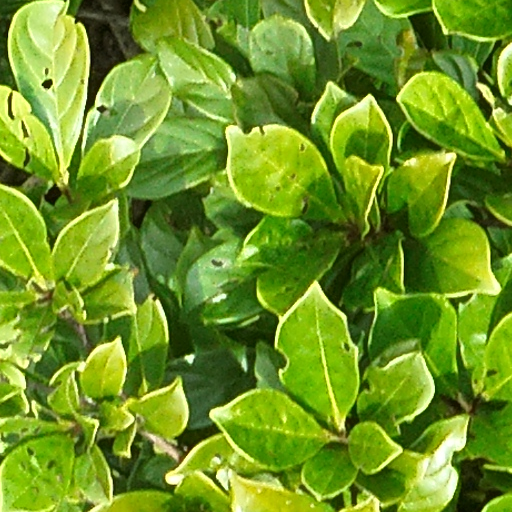
Species: Terminalia amazonia
GBIF accepted scientific name: Terminalia amazonica
Crown area (m\u00b2): 254.778